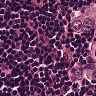
Metastatic tissue present: yes